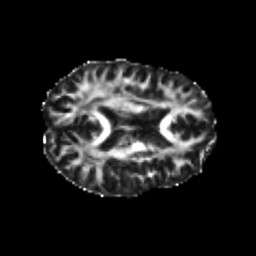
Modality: FA
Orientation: axial
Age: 23
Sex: female
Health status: healthy
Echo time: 0.074 s